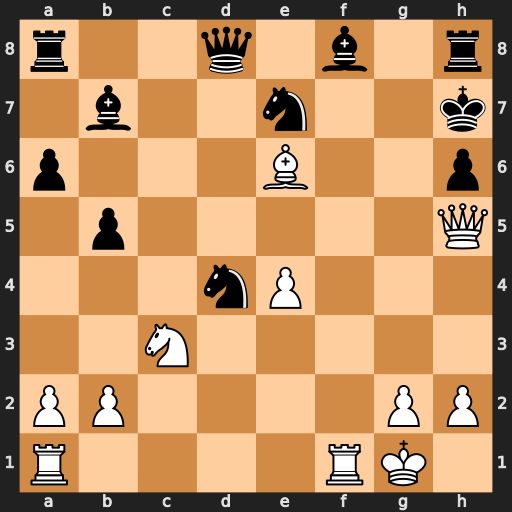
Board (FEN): r2q1b1r/1b2n2k/p3B2p/1p5Q/3nP3/2N5/PP4PP/R4RK1
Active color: w
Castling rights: -
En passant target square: -
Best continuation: Rf7+ Bg7 Rxg7+ Kxg7 Qf7#